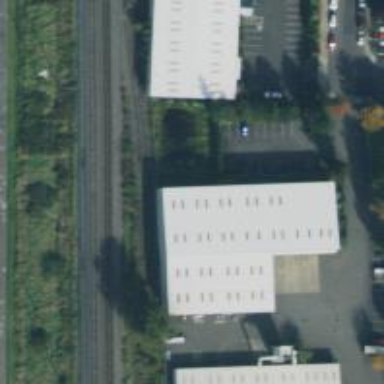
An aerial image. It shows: Warehouse building.